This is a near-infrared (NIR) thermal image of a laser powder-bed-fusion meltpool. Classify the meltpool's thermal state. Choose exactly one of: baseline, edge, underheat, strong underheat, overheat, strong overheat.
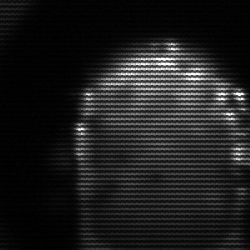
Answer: baseline